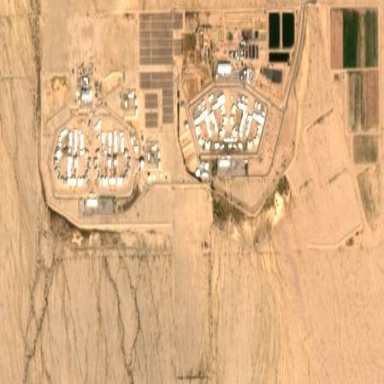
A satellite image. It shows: Prison.